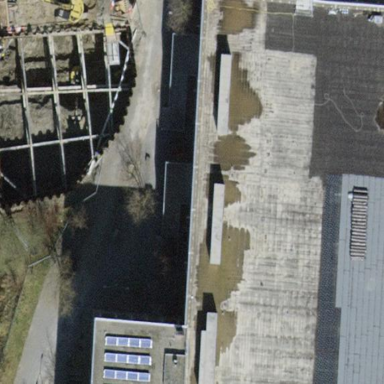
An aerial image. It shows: School building with flat roof.